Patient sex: M
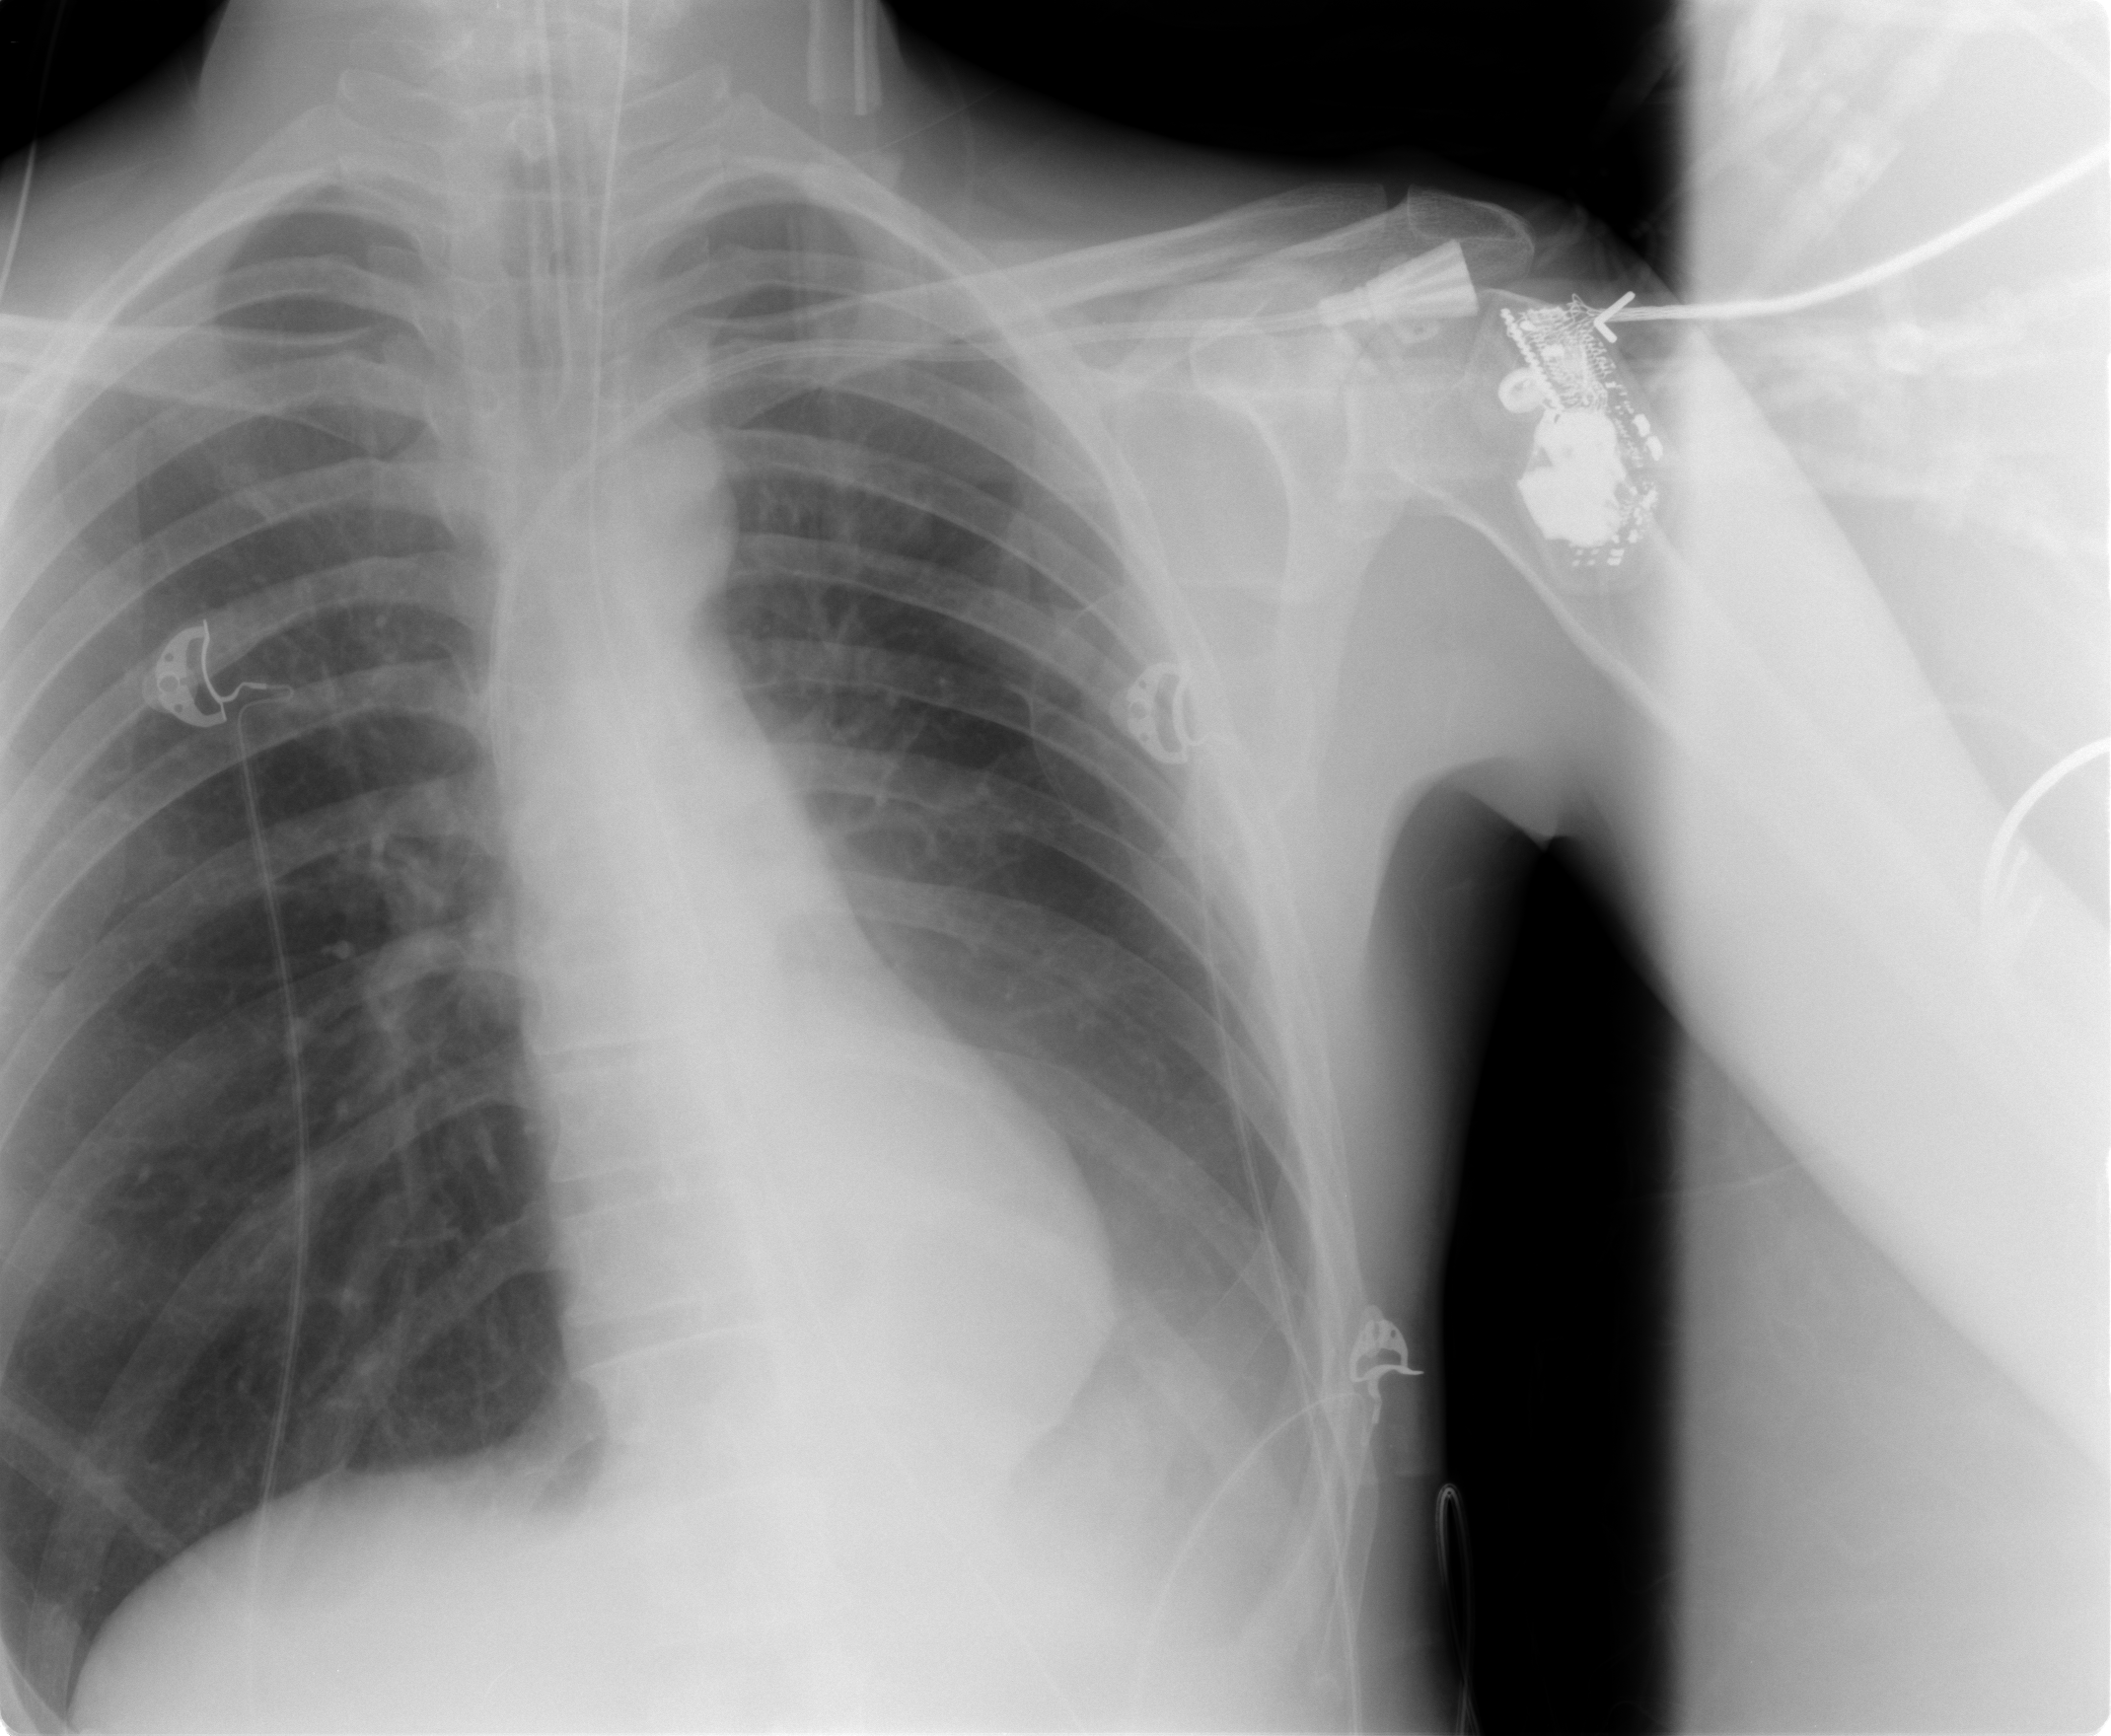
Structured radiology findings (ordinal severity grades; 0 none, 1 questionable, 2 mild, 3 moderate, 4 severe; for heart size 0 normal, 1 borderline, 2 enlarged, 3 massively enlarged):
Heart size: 0
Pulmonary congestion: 0
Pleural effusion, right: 0
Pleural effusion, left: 2
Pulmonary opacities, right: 0
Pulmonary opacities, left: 0
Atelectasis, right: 0
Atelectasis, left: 2